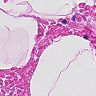
Metastatic tissue present: no